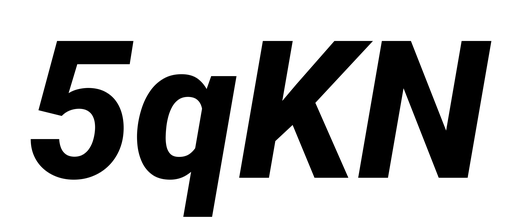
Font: Roboto-Italic_ExtraBold_Italic